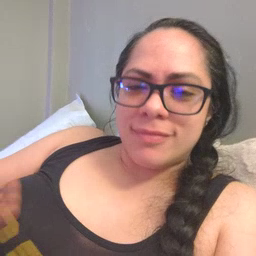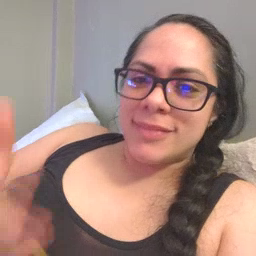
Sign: tiger